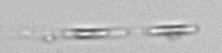
Label: Skeletonema